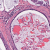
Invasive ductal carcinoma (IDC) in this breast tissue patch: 1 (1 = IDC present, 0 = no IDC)